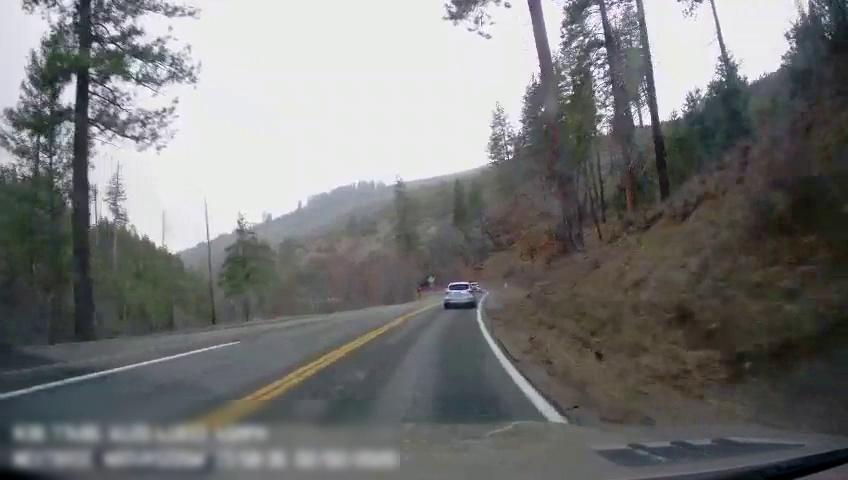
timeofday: Day
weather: Cloudy
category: Drivable Space
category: Vehicles | Car
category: Lanes | Current Lane
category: Lanes | Current Lane
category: Lanes | Opposite Lane